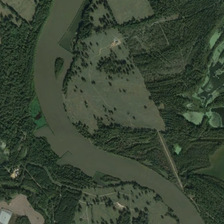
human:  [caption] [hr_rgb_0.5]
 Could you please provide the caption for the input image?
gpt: many green trees are in two sides of a curved river .

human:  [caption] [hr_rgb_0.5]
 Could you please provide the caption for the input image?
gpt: many green trees are in two sides of a curved river .

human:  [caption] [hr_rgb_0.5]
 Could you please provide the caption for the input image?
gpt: many green trees are in two sides of a curved river .

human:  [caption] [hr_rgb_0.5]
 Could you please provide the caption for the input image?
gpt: many green trees are in two sides of a curved river .

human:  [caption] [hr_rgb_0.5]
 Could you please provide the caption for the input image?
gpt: many green trees are in two sides of a curved river .